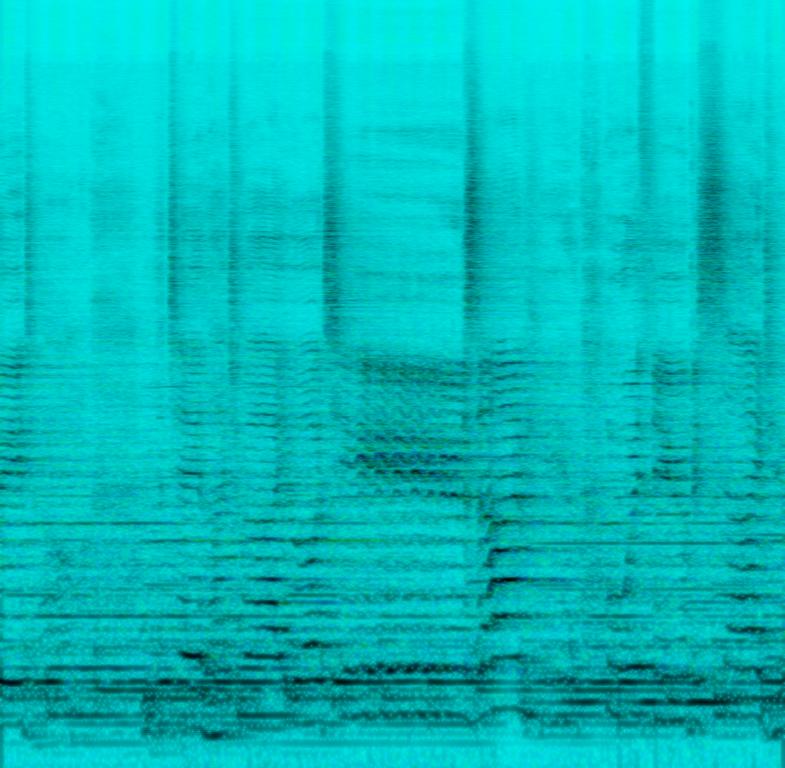
This clip features a male voice singing the main melody. Toward the end, the voice transitions to a female voice to make this sound like a duet. This is accompanied by a harp sound plucking strings. Chimes are played when the voice transitions from male to female. There is no percussion in this song. The voices are calming and relaxing. The theme of this song is romantic. This song can be played in a romantic movie.